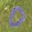
Label: 0